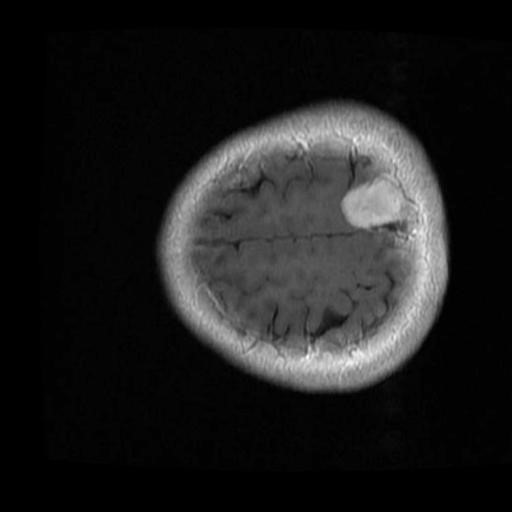
Label: brain_menin